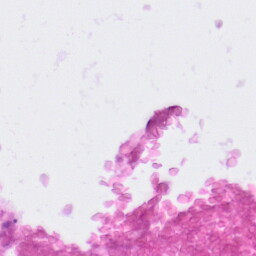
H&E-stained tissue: Colon